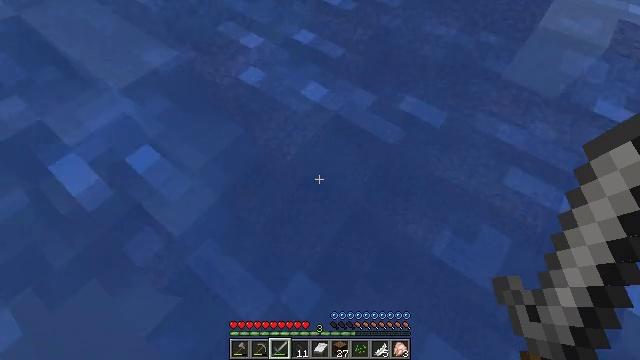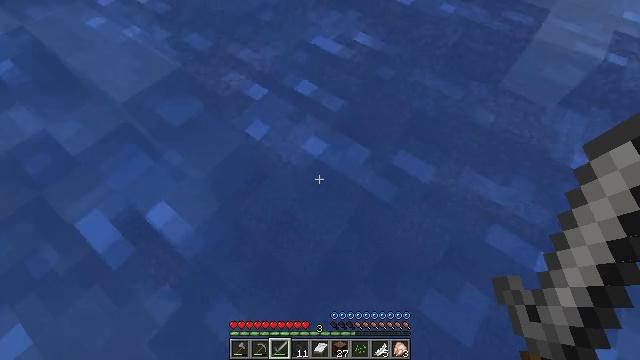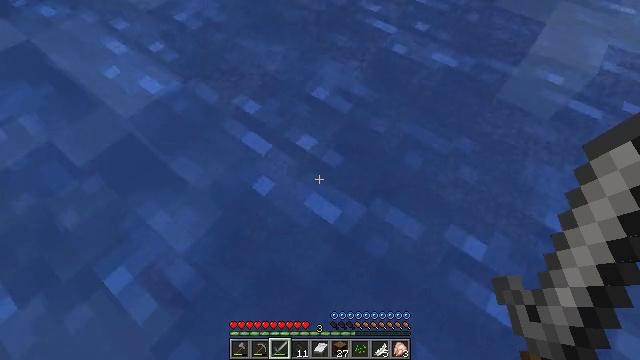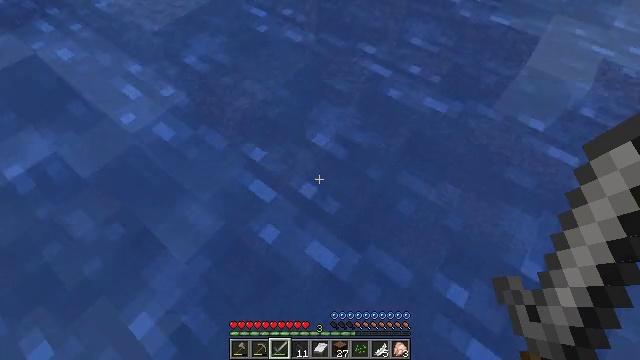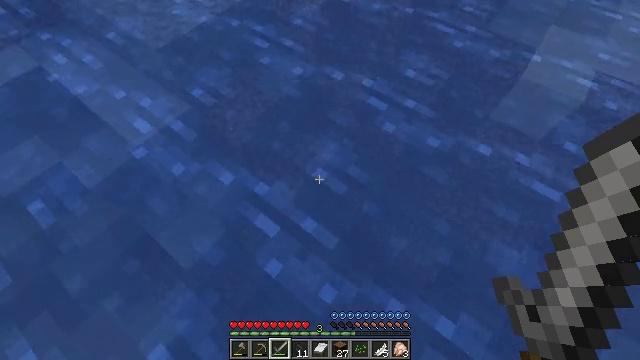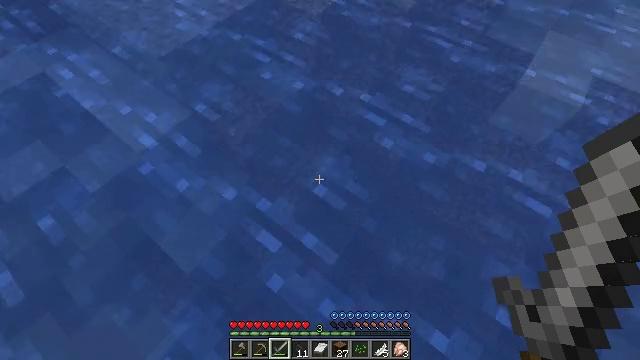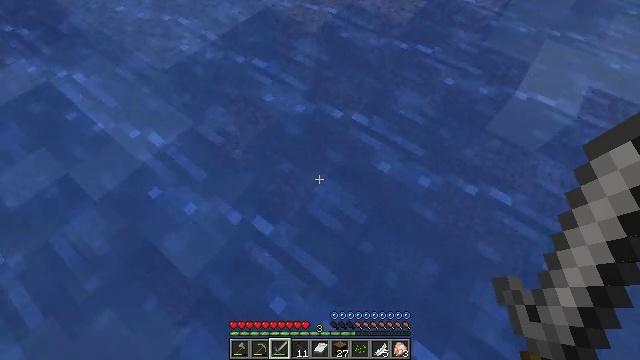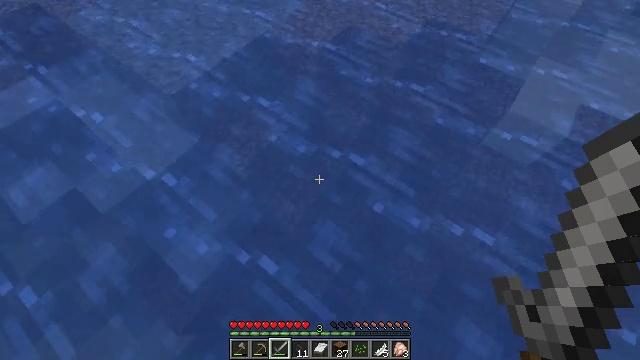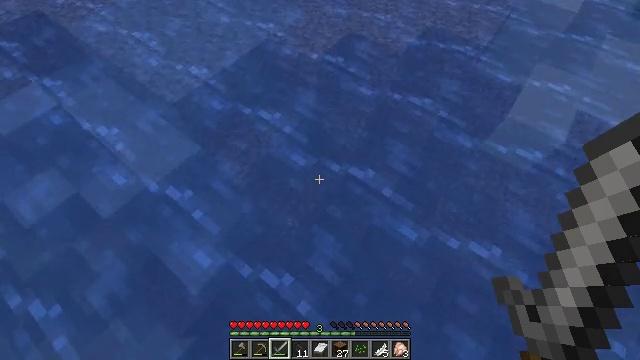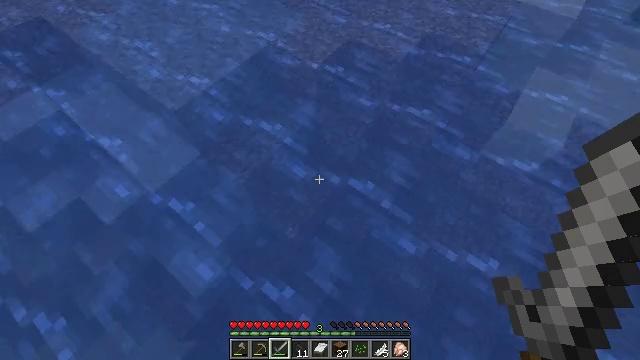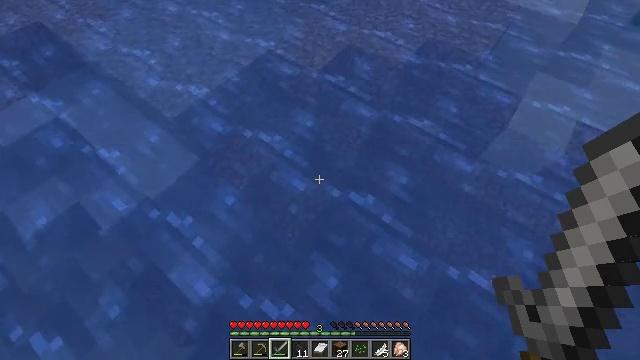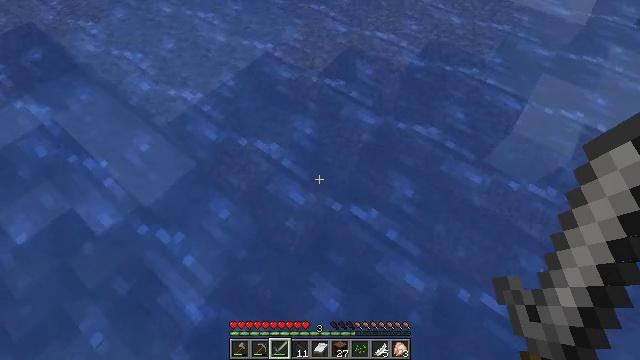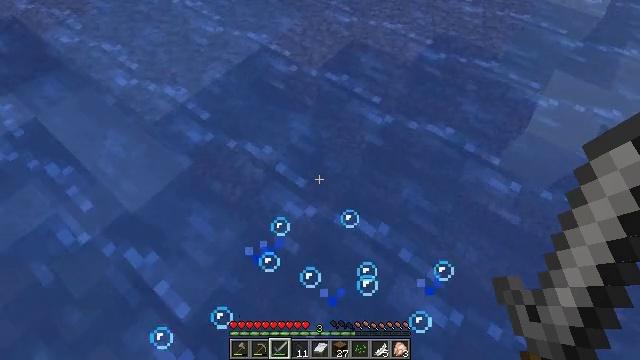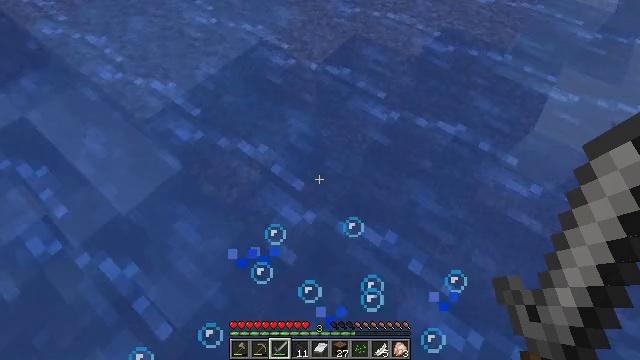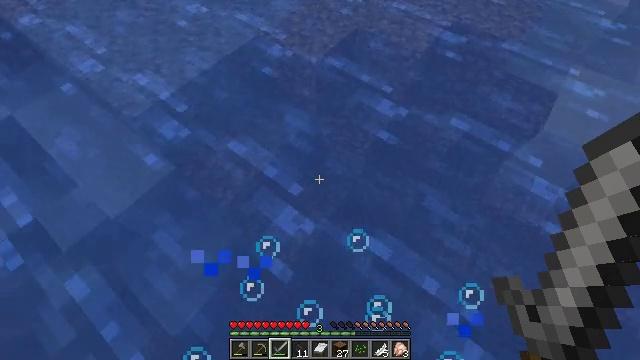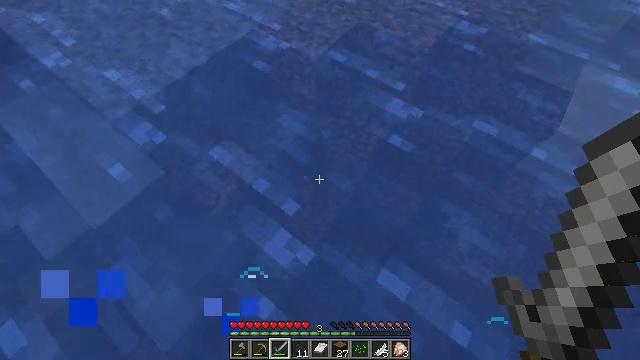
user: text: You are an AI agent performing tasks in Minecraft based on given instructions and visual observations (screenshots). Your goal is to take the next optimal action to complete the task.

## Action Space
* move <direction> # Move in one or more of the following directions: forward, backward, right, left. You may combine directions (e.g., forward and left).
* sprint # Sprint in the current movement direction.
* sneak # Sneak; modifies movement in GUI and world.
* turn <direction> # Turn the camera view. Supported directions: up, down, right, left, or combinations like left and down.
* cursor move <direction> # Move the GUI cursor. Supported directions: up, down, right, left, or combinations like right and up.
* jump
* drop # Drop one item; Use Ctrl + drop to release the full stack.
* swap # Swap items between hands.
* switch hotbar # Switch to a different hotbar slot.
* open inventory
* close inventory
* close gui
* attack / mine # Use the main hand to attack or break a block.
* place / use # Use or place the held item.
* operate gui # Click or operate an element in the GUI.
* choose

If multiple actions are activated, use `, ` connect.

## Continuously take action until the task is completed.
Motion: motion action
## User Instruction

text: Mine block fletching table.
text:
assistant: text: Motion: move forward, jump
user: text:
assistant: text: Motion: move forward, jump
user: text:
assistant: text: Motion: move forward, jump
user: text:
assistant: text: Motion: move forward, jump
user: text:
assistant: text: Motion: move forward, jump
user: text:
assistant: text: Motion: move forward, jump
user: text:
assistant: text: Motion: move forward, jump
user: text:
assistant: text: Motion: move forward, jump
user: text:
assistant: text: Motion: move forward, jump
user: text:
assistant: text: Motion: move forward, jump
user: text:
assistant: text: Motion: move forward, jump
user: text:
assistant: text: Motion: move forward, jump
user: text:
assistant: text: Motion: move forward, jump
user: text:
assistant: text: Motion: move forward, jump
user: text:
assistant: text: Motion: move forward
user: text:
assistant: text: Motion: move forward
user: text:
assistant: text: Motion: move forward
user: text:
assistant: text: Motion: move forward
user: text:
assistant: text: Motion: move forward
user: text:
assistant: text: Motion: move forward
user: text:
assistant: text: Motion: move forward
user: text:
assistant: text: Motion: move forward, jump
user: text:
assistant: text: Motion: move forward, jump
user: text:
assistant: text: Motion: move forward, jump
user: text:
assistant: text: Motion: move forward, jump
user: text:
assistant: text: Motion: move forward, jump
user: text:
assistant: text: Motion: move forward, jump
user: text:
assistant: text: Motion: move forward, jump
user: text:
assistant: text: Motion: move forward, jump
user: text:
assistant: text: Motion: move forward, jump